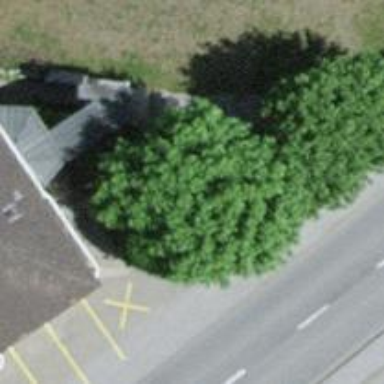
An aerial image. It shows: Restaurant.